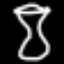
Label: hourglass